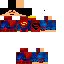
A male skeleton skin with dark skin, wearing black helmet dressed in a red suit and red pants, featuring a closed mouth.